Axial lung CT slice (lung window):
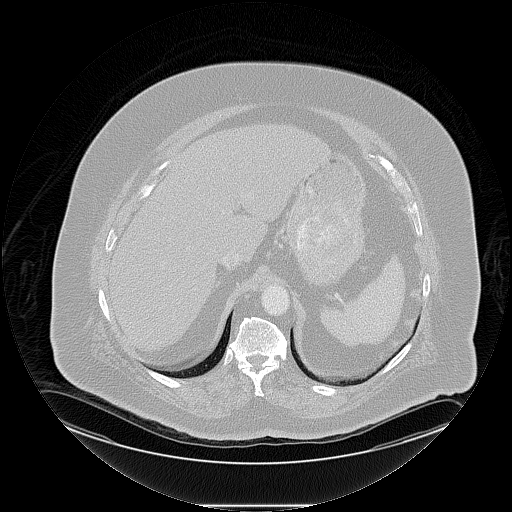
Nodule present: no